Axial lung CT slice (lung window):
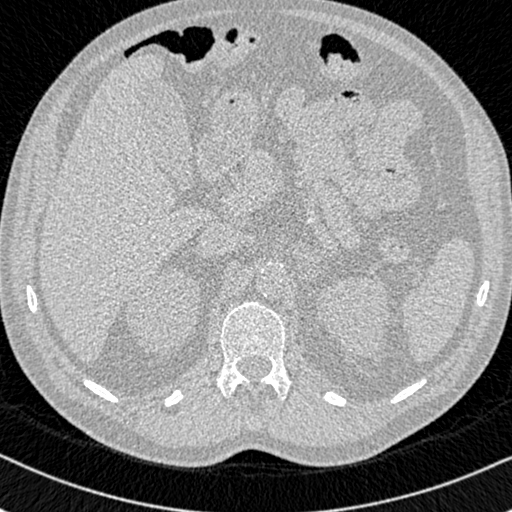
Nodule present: no